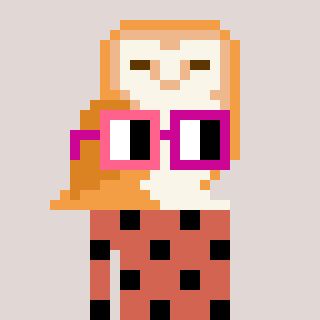
a pixel art character with square pink and red glasses, a owl-shaped head and a peachy-colored body on a warm background